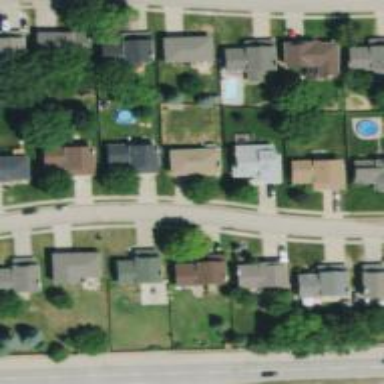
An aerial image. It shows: Residential street.